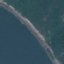
Land use / land cover class: Highway